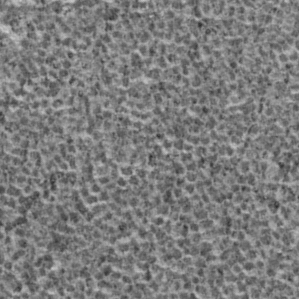
Label: frost